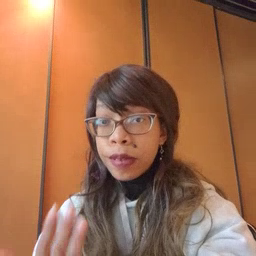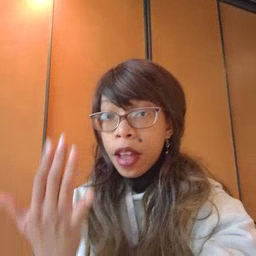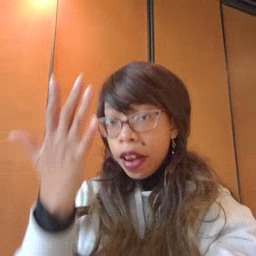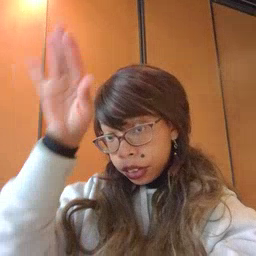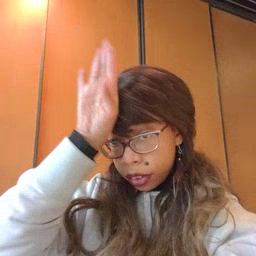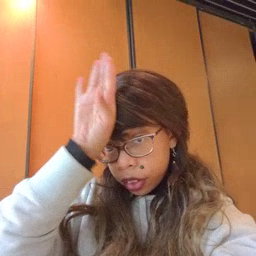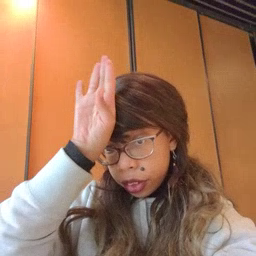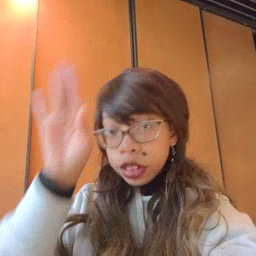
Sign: fireman